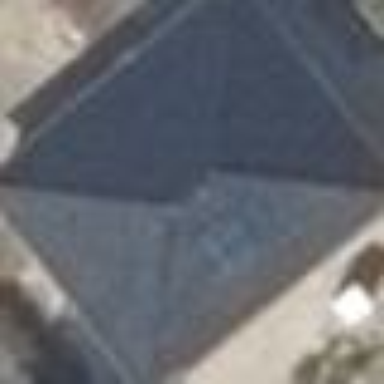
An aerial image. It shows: Detached building with hipped roof.